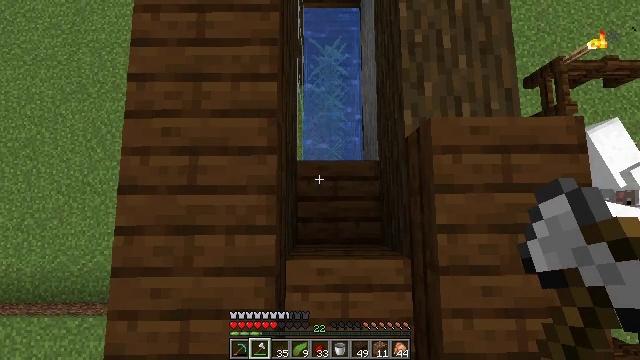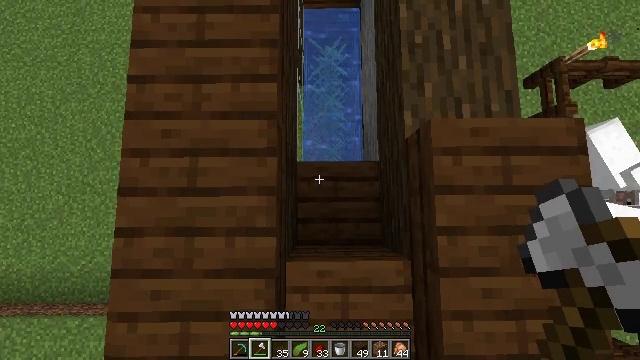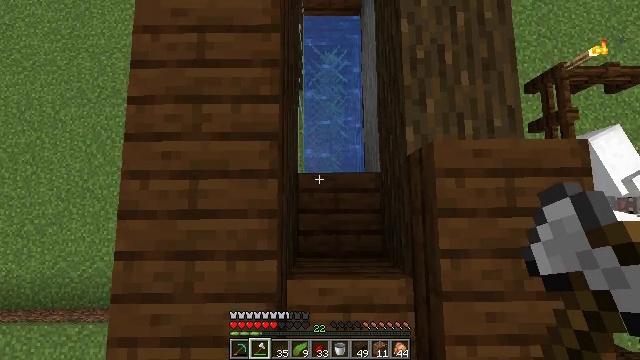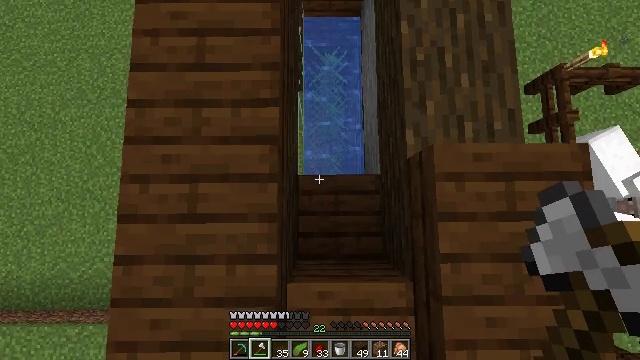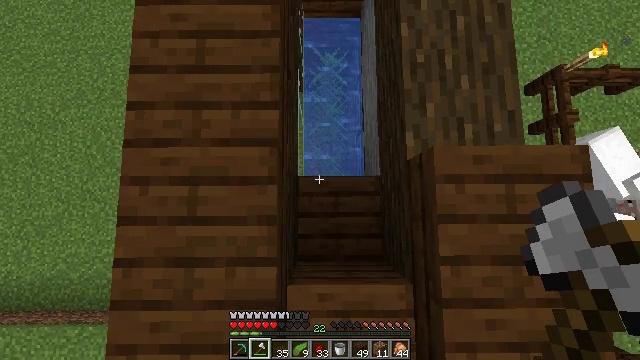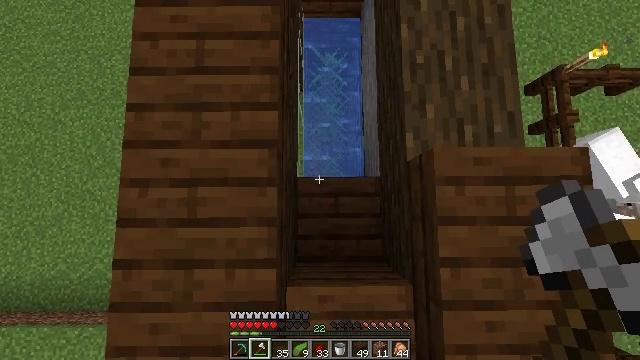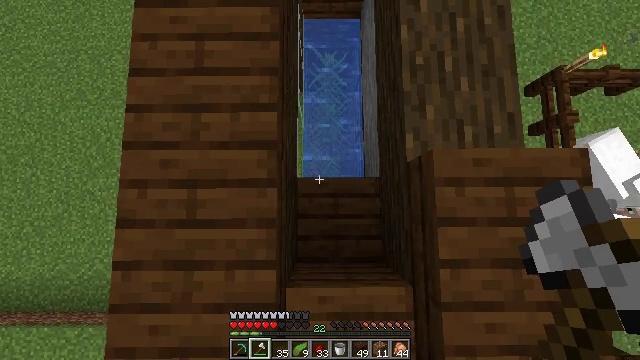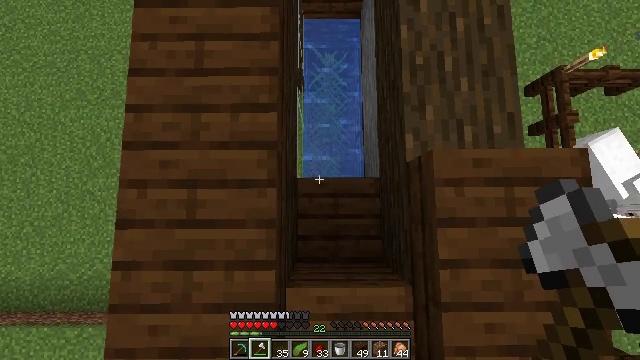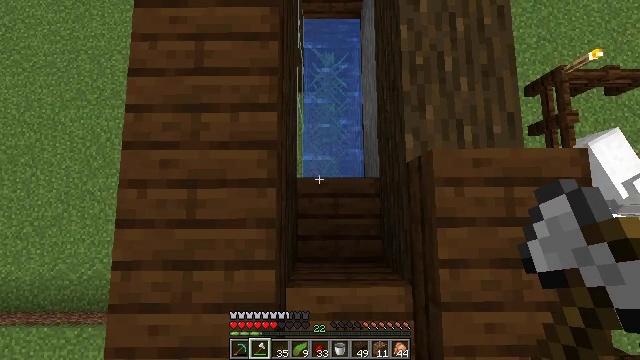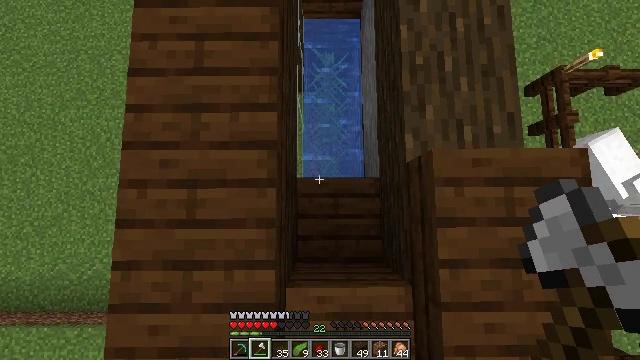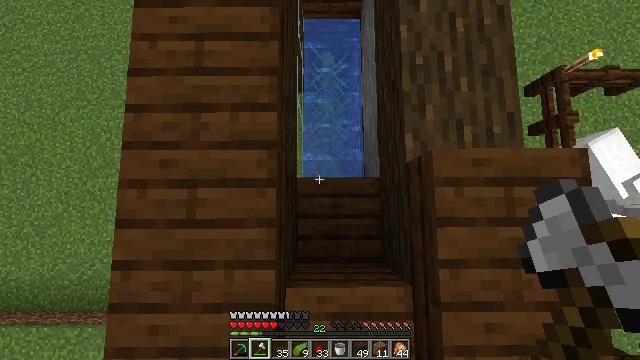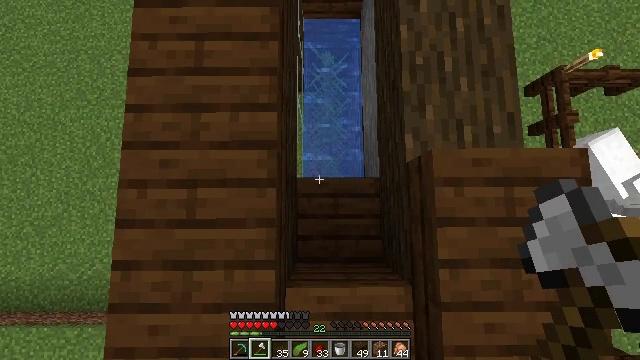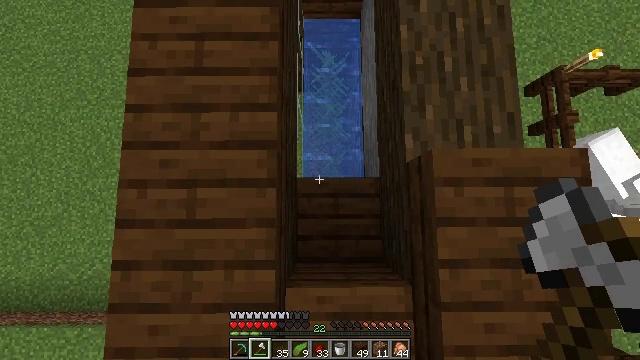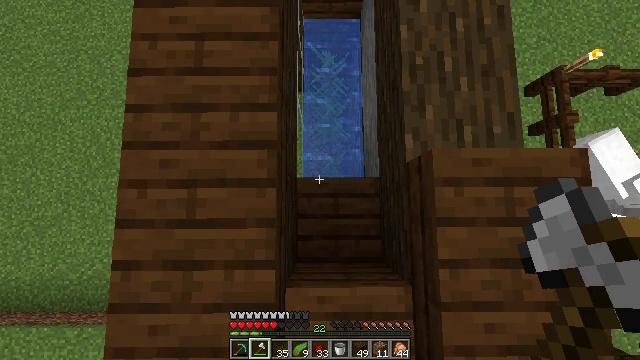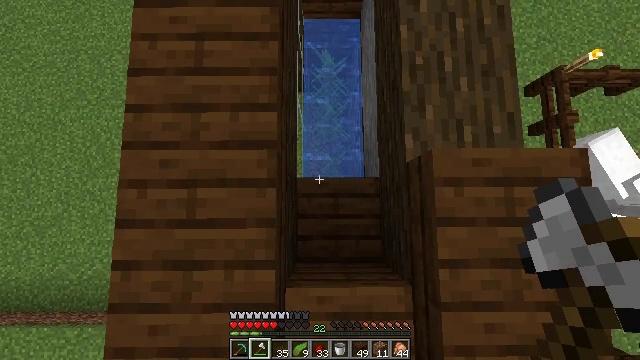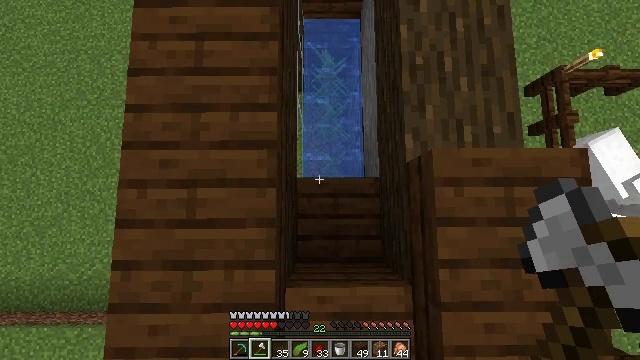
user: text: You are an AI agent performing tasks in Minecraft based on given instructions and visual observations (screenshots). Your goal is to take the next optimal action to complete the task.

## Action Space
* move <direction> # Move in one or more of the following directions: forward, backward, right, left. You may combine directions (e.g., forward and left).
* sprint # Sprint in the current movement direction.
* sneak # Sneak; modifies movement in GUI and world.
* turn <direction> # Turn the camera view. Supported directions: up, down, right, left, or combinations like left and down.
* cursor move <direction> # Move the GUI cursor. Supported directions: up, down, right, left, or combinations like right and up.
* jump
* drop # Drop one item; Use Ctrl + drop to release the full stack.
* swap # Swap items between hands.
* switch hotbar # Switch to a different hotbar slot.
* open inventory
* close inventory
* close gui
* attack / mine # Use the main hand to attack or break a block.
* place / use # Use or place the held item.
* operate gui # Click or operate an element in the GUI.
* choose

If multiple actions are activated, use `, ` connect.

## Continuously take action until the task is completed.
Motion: motion action
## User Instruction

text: Mine dark oak planks.
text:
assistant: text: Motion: move forward
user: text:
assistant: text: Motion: no_op
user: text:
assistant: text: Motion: no_op
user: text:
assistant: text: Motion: no_op
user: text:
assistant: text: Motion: no_op
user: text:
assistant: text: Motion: no_op
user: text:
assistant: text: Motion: no_op
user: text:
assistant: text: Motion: no_op
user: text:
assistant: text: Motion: no_op
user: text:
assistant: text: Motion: no_op
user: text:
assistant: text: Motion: no_op
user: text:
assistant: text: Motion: no_op
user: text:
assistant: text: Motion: no_op
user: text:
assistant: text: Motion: no_op
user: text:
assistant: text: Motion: no_op
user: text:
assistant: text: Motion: no_op
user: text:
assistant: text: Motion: no_op
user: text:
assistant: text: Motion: no_op
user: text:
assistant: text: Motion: no_op
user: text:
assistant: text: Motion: no_op
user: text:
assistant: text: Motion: move right
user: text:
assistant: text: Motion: move right
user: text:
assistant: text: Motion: no_op
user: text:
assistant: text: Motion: no_op
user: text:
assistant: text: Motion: no_op
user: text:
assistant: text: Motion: no_op
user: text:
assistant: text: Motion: no_op
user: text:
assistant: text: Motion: no_op
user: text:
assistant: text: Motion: no_op
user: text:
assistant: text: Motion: no_op